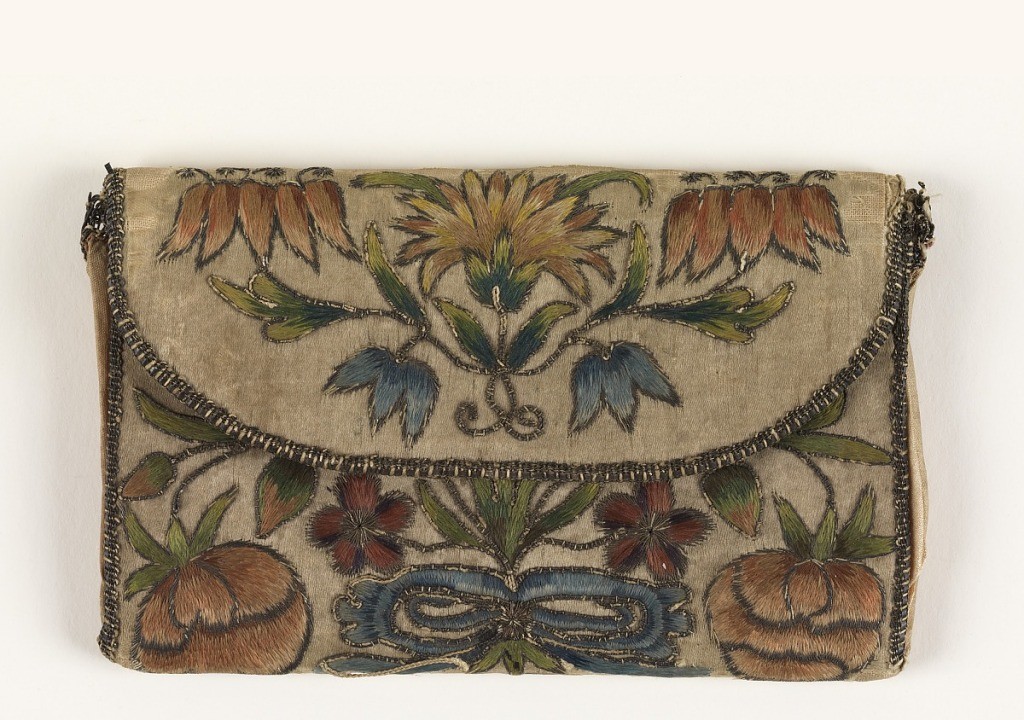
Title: Letter case
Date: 18th century
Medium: silk and metal thread on silk foundation Technique: embroidered on satin foundation, lace
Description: Ivory satin letter case embroidered with flowers in polychrome silks and metal threads, trimmed with metallic bobbin lace.